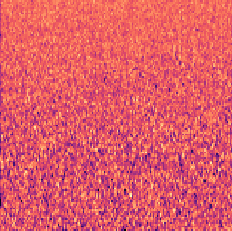
Sound class: Cow